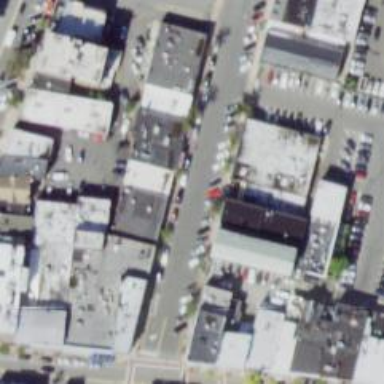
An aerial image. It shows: Building that houses supermarket.